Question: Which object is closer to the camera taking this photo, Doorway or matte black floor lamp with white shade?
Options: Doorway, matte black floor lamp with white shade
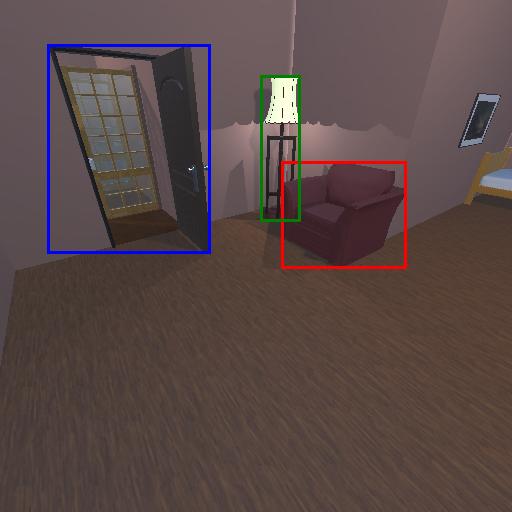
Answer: Doorway